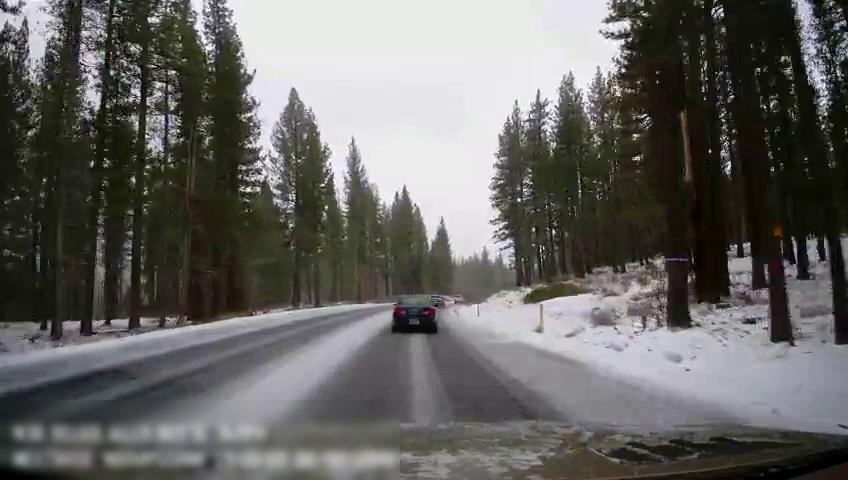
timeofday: Day
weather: Snowy
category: Drivable Space
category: Vehicles | Car
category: Vehicles | Car